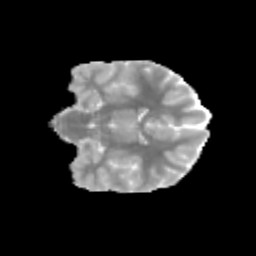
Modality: MD
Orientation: coronal
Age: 12
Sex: female
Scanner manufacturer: siemens
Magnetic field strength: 3 T
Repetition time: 3.8 s
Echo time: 0.07 s